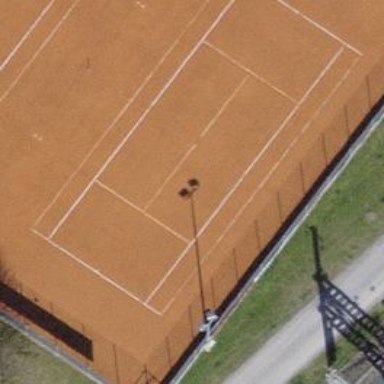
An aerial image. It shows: Tennis court on the leisure land pitch.